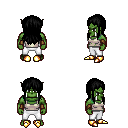
a pixel art fantasy rpg character, male body template, orc, green skin, white pirate shirt, white pants, black unkempt hairstyle, cloth bracers, gold boots, four views (front, back, left, right), 2x2 character sprite sheet, small pixel art, hard edges, no anti-aliasing